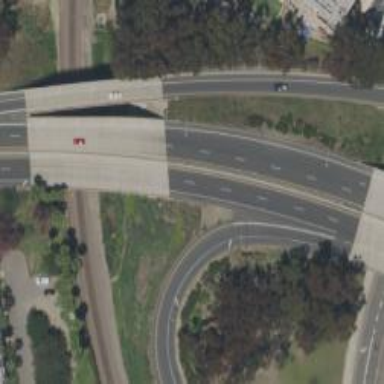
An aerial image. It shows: Primary highway bridge over expressway.